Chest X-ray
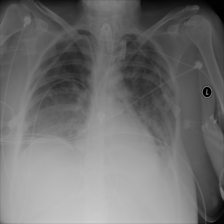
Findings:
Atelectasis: positive
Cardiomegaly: negative
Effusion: negative
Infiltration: positive
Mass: negative
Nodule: negative
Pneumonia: negative
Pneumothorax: negative
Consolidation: positive
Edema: negative
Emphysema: negative
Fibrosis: negative
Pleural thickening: negative
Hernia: negative